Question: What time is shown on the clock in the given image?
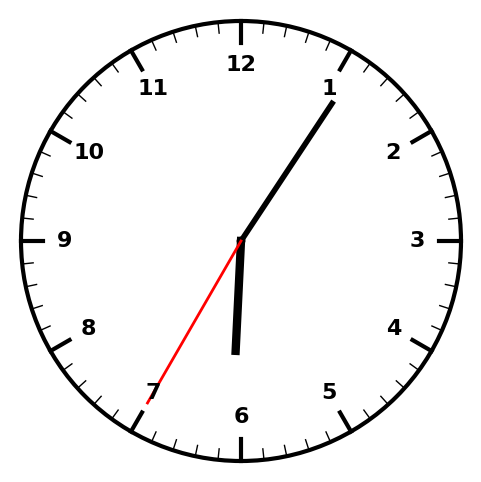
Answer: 06:05:35